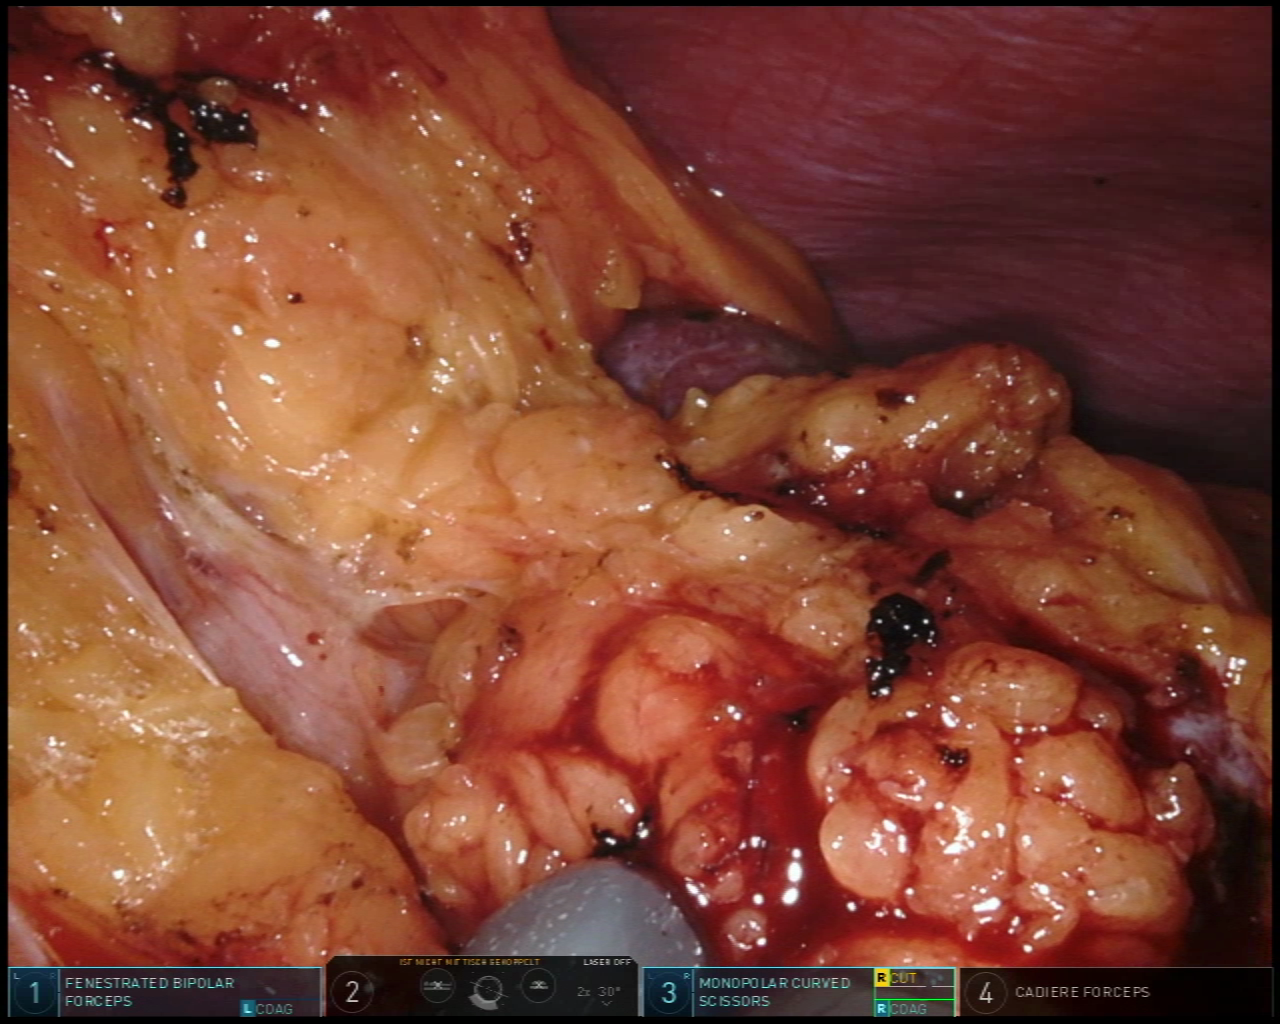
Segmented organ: stomach
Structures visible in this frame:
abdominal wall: yes
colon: no
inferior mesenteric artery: no
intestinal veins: no
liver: no
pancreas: no
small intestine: no
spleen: yes
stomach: yes
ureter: no
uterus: no
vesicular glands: no